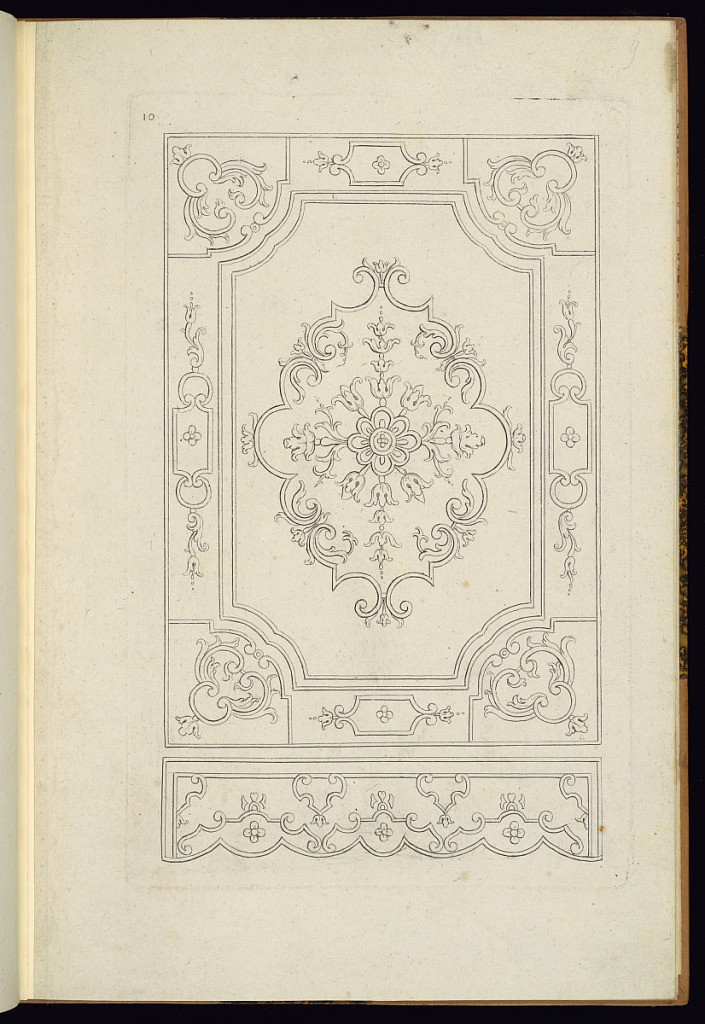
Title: Tester and Valance Designs
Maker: Nicolas Guérard, French, ca.1648 – 1719
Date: late 17th century
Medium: Etching on laid paper
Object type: Print
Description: Designs for an embroidered bed tester and valance featuring strapwork, fleurons, rosettes, hearts, and foliate scrolls. The plate is numbered.